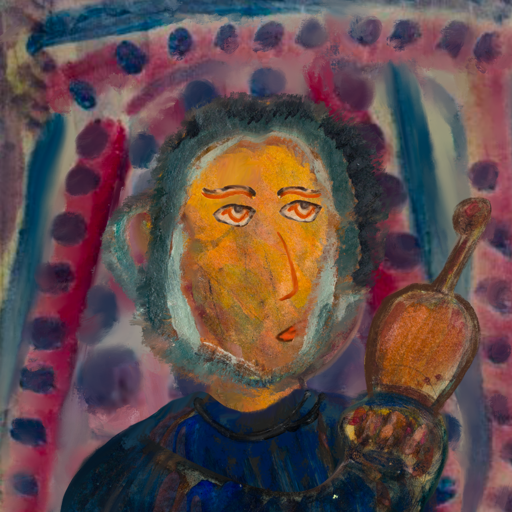
Background: HillGirl, Head And Neck Side: Gypsy_Mother, Face Side: Experience, Bust: Pipe, Hair Side: Boggyland, Head Accessory: Blank, Second Necklace: Blank, Necklace: Orphan, Baby: Blank